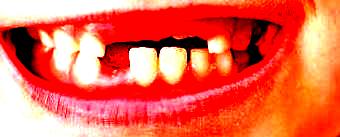
Condition: hypodontia